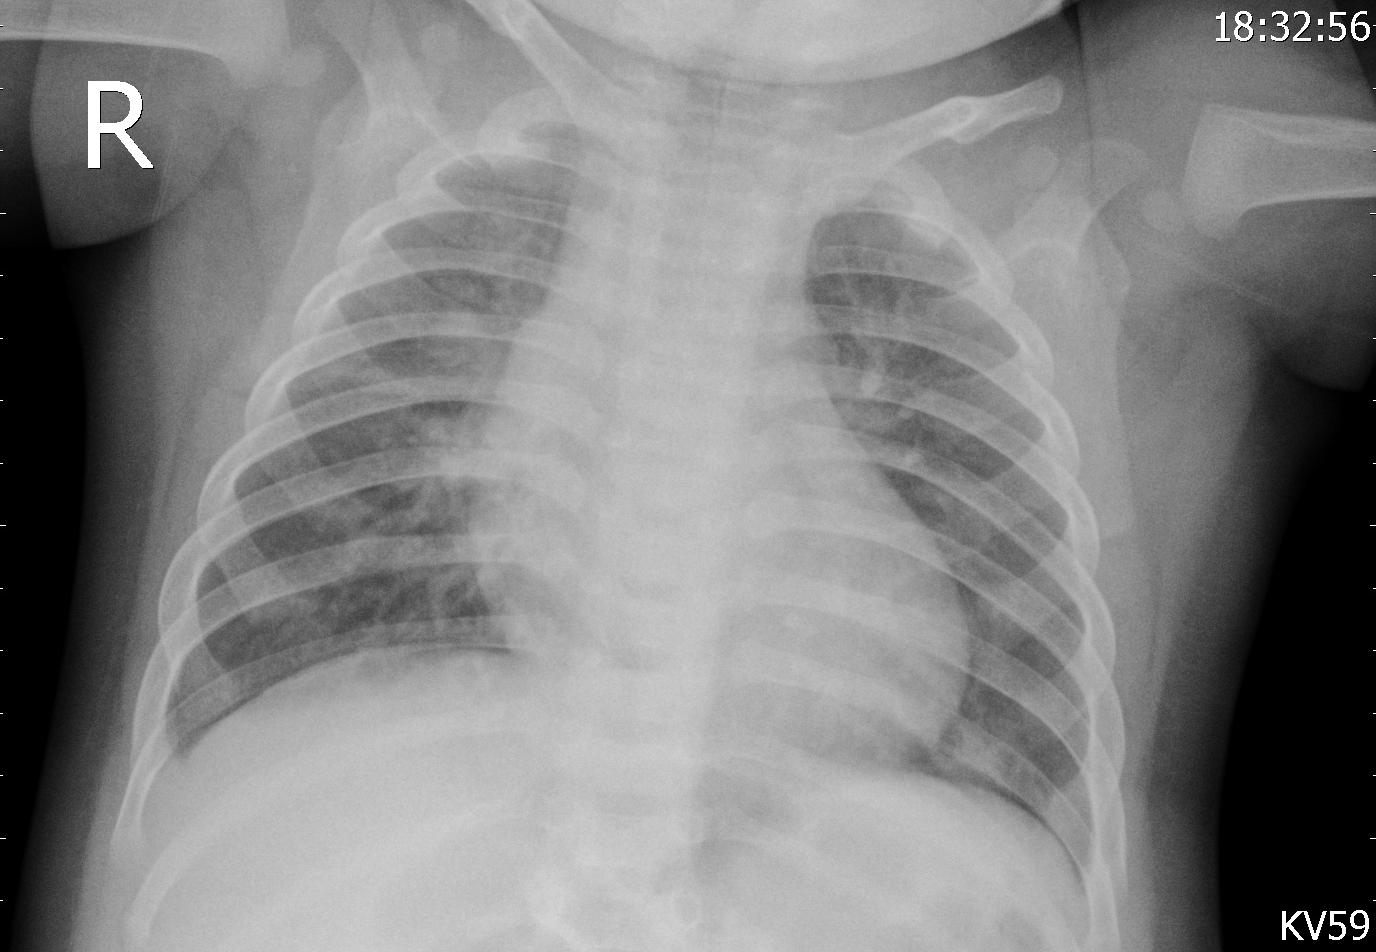
Diagnosis: PNEUMONIA